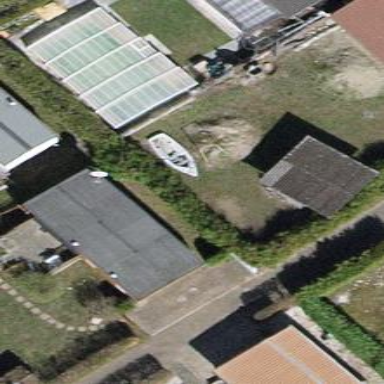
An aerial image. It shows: Static caravan.